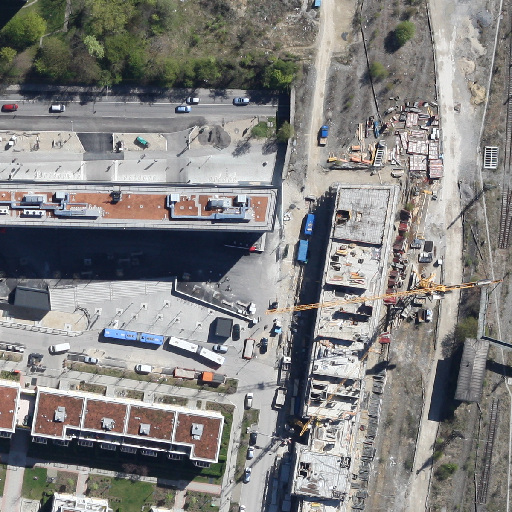
Referring expression: vehicle in the parking area